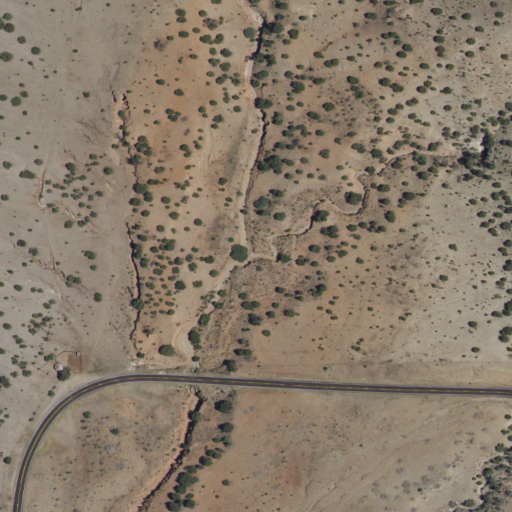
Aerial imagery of valley in New Mexico named Red Hill Canyon containing shrub, low intensity development, grassland, open development, and evergreen forest